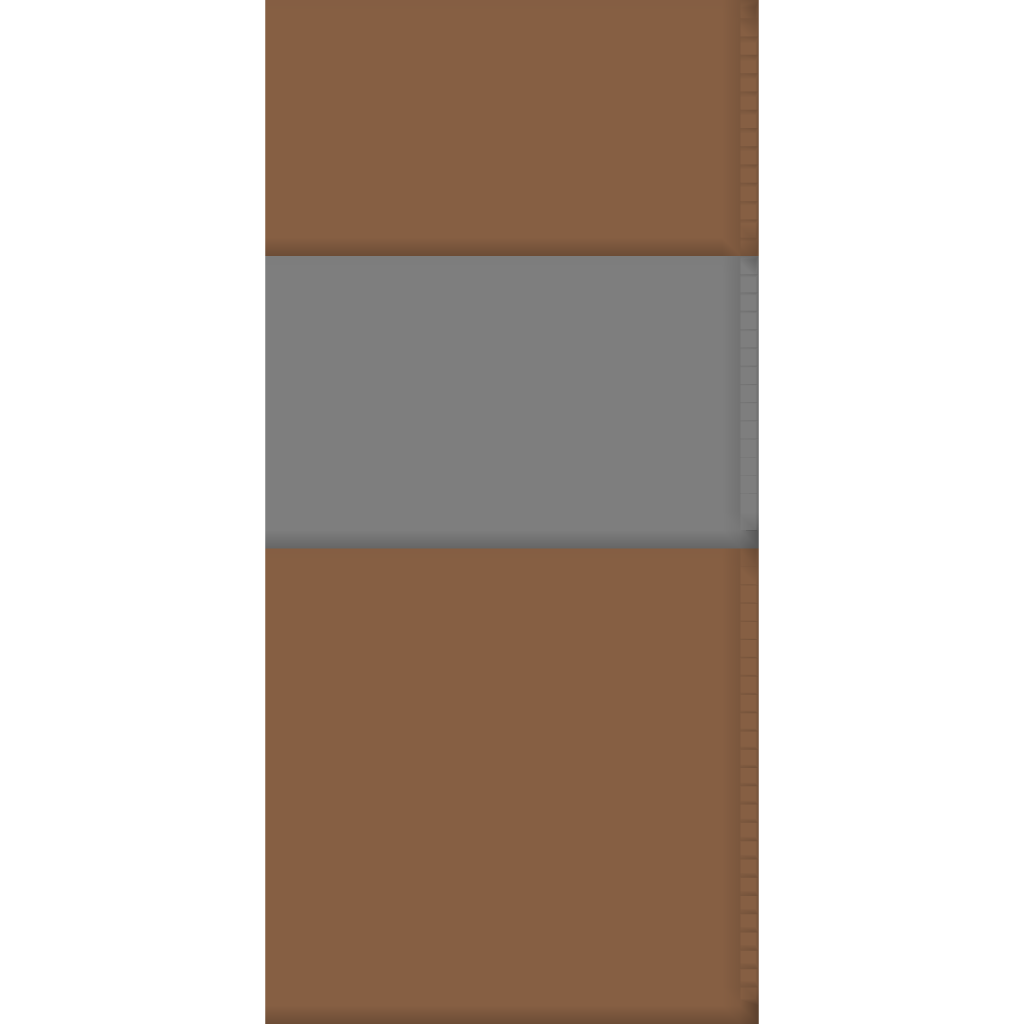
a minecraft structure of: Underground Mirror Dome